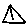
Label: triangle